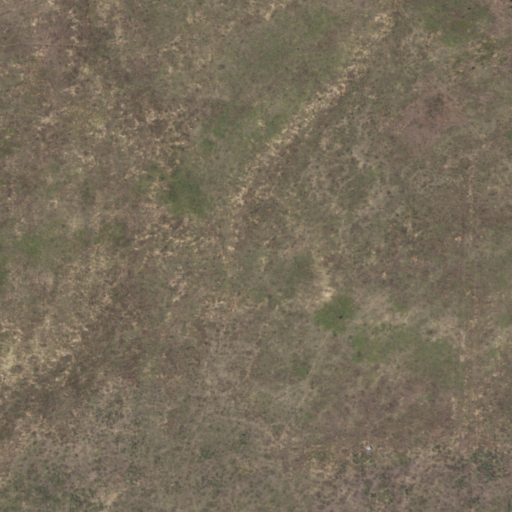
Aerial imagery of plain(s) in Kansas named South Pasture containing grassland and shrub